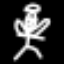
Label: angel